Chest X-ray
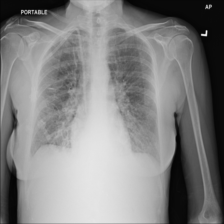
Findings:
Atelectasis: negative
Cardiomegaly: negative
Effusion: negative
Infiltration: negative
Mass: negative
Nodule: negative
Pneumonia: negative
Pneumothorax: negative
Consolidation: negative
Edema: negative
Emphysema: negative
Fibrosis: negative
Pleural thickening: negative
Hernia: negative